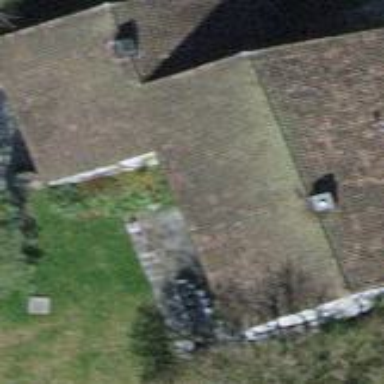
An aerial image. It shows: Building with tiled roof.